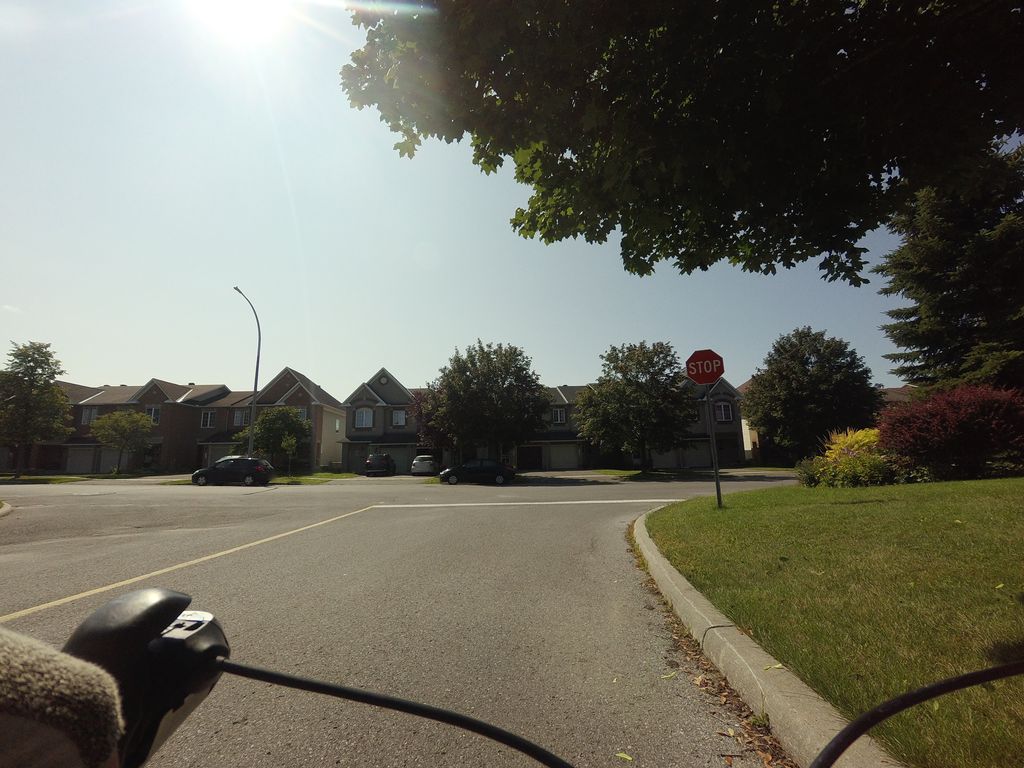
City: ottawa-gatineau